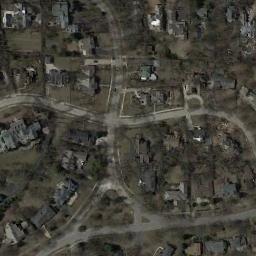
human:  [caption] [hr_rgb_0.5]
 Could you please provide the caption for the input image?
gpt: The medium residential is on the bare land next to the road .

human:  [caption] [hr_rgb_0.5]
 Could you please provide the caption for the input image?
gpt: There are a few houses in the mid-sized residential area .

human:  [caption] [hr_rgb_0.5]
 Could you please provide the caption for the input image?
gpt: The medium residential area has lots of neatly arranged houses and trees and some roads go through the medium residential area .

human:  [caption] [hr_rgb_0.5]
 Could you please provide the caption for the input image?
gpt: There are many buildings of different shapes and sizes in medium residential area .

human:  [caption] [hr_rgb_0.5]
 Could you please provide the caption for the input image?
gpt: There are many buildings and  brown trees on the medium residential area .